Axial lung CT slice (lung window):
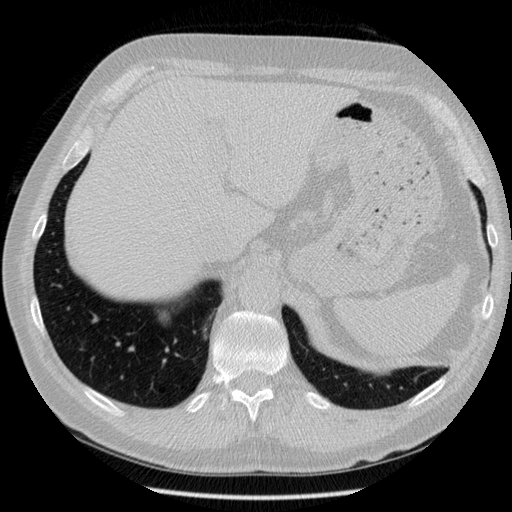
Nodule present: no